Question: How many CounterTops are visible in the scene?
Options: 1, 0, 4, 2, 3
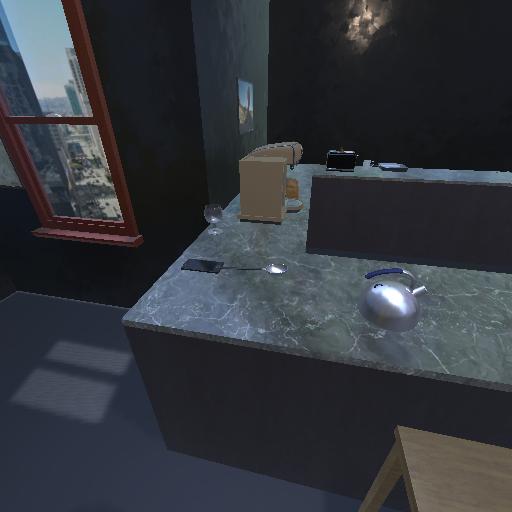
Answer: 1